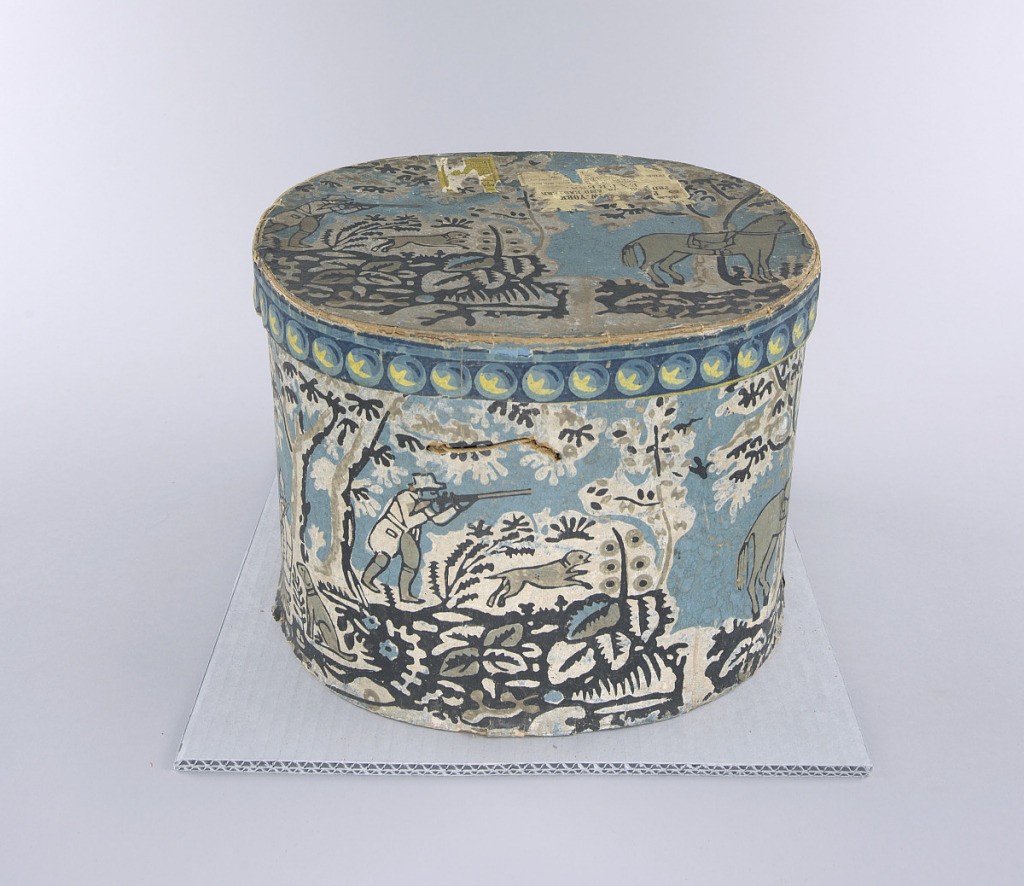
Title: Bandbox
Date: ca. 1830
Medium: Block-printed paper on pasteboard support
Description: Small box. Blue field, with hunters, horses and dogs in white, black, gray and brown. Name inside cover: Susan Osborne; on bottom, C.D. Cobb Bridgeport, C. Two express labels on top.